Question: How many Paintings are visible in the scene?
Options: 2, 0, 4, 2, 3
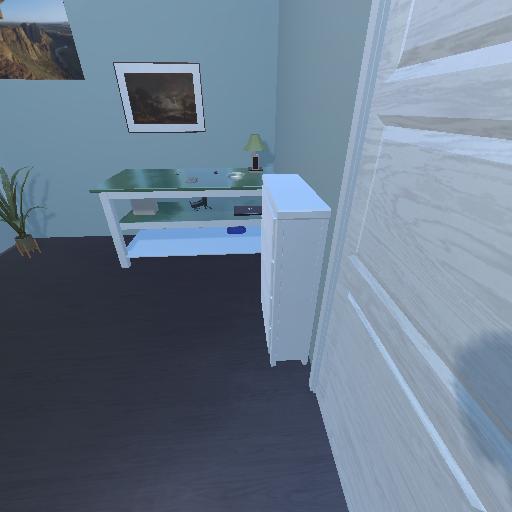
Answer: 2